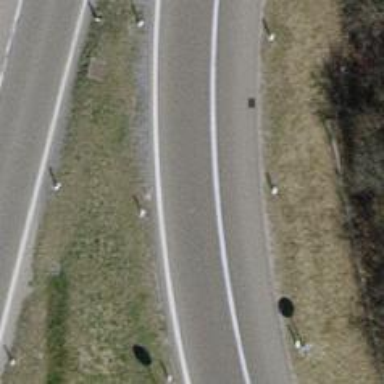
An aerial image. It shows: Asphalt motorway link.